Question: i need to display the Update and cancel button in my gridview in line, not on top of each other
it's like this right now:

And I need it to be like this:
GreenButton RedButton
Any ideias?
Here is the asp.net code:
'''
<asp:GridView runat="server" ID="CriteriosGridView" DataSourceID="dsCriterios" DataKeyNames="codigo"
AutoGenerateColumns="False" CssClass="tabConfigGeral" HorizontalAlign="Center"
BackColor="White" BorderColor="#CCCCCC" BorderStyle="None" BorderWidth="1px"
CellPadding="3" OnDataBound="CriteriosGridView_DataBound">
<Columns>
<asp:BoundField DataField="codigo" HeaderText="Ordem" ItemStyle-HorizontalAlign="Center"
InsertVisible="False" ReadOnly="True" SortExpression="codigo">
<ItemStyle HorizontalAlign="Center"></ItemStyle>
</asp:BoundField>
<asp:BoundField DataField="filtro" HeaderText="Criterio" SortExpression="filtro"
ItemStyle-Width="200px">
<ItemStyle Width="200px"></ItemStyle>
</asp:BoundField>
<asp:CommandField ShowEditButton="True" HeaderText="Acao" CancelText="" EditText=""
UpdateText="" Visible="False" ButtonType="Image" CancelImageUrl="~/Images/Cancel.png"
EditImageUrl="~/Images/action.Edit.gif" UpdateImageUrl="~/Images/Logado.png">
<ControlStyle Height="14px" Width="14px" />
<ItemStyle HorizontalAlign="Center" VerticalAlign="Middle" Height="22px" Width="22px"
CssClass="BotaoGrid"></ItemStyle>
</asp:CommandField>
</Columns>
<FooterStyle BackColor="White" ForeColor="#000066" />
<PagerStyle BackColor="White" ForeColor="#000066" HorizontalAlign="Left" />
<SelectedRowStyle BackColor="#669999" HorizontalAlign="Center" Font-Bold="True" ForeColor="White" />
<HeaderStyle BackColor="#318ADE" Font-Bold="True" ForeColor="White" />
<RowStyle ForeColor="#000066" BackColor="White" HorizontalAlign="Center" />
<AlternatingRowStyle BackColor="#E7F7FF" />
</asp:GridView>
'''
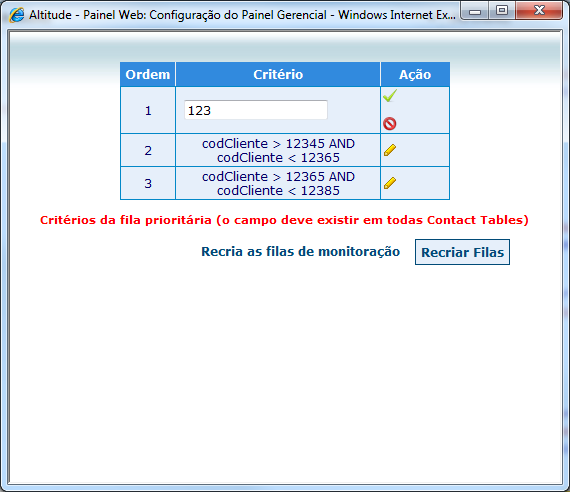
Answer: Remove width attributes in
'''
<ControlStyle Height="14px" Width="14px" />
'''
And
'''
<ItemStyle HorizontalAlign="Center" VerticalAlign="Middle" Height="22px" Width="22px"
CssClass="BotaoGrid"></ItemStyle>
'''
To see if the layout is the problem. Or if you want to specify widths, make sure that the buttons have enough space.